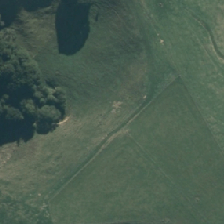
Land cover: high_producing_grassland